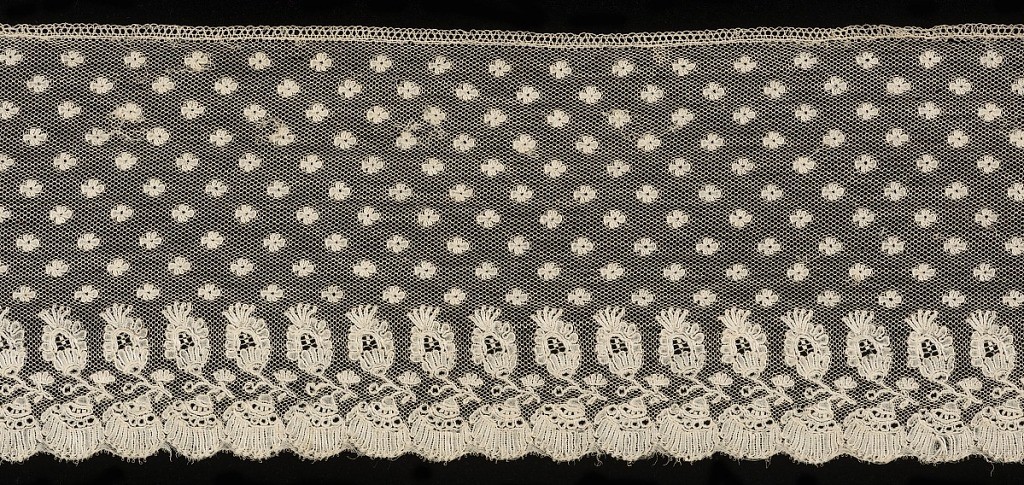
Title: Border
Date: late 18th century
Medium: linen Technique: bobbin lace, Mechlin style
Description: Border showing small-scale blossoms and powdered-over ground with a border of symmetric, repeated floral sprays.